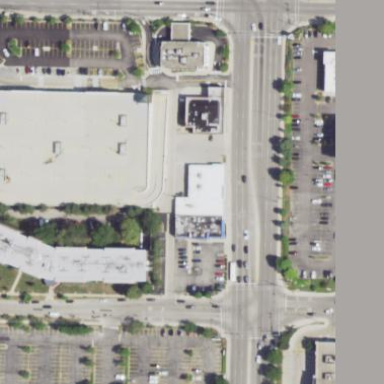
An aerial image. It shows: Multi-storey parking facility attached to retail building.